This continuous-wavelet-transform scalogram was computed from a bearing vibration snapshot. Determine the bearing's health state. Answer with exactly one of: normal, inner_race, outer_race, ball.
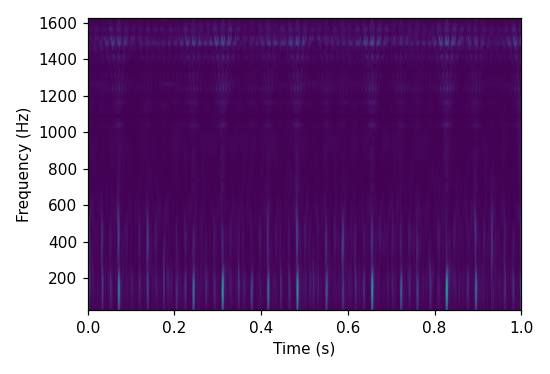
Answer: outer_race